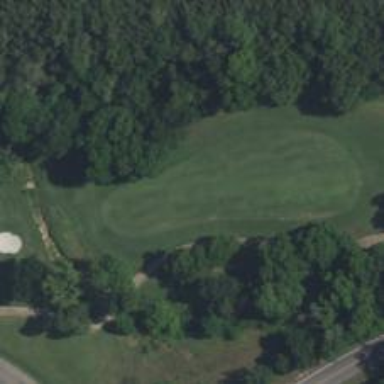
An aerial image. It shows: View of golf hole.